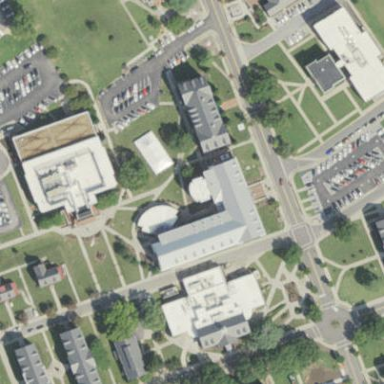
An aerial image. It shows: University building.